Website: apple
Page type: store-pickup
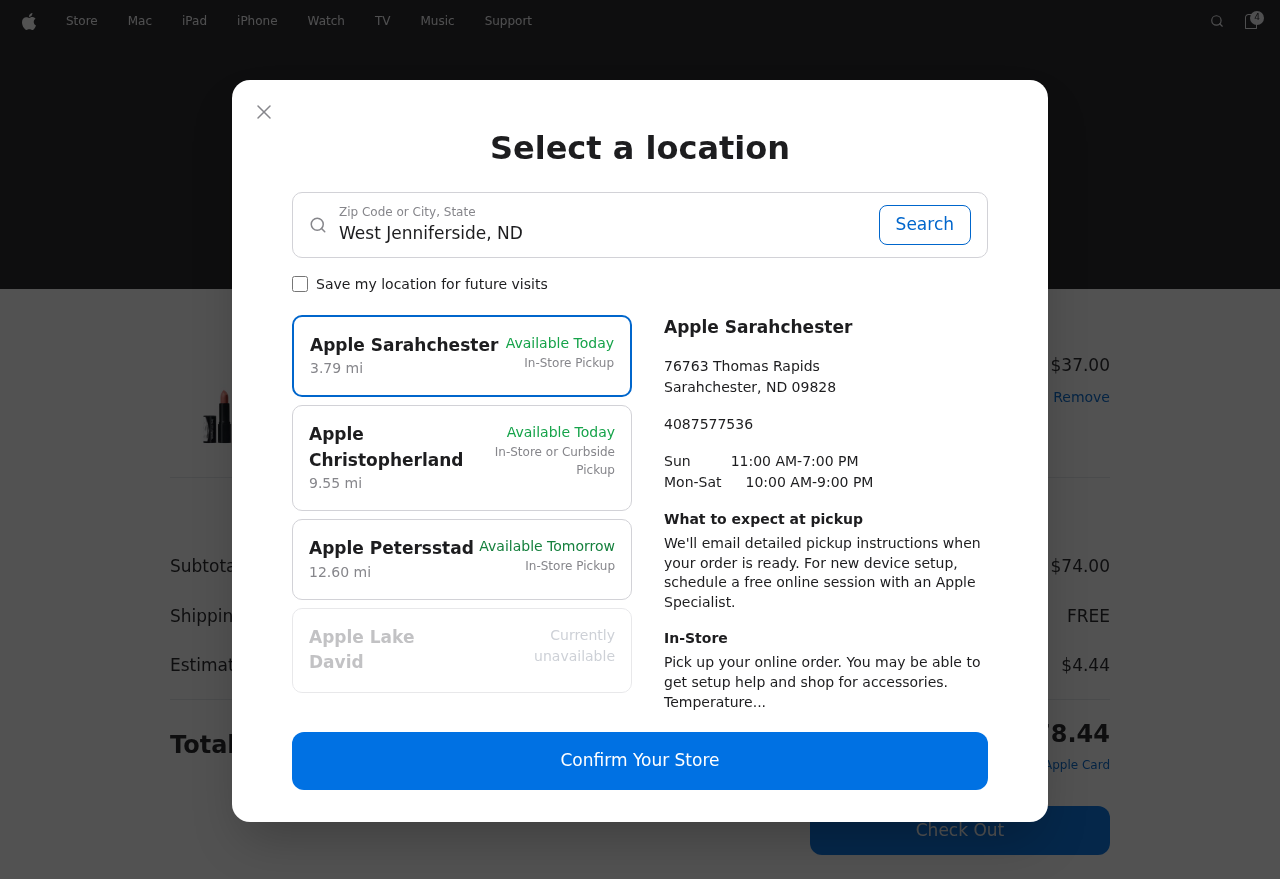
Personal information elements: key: PII_CITY_STATE
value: West Jenniferside, ND
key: PII_LOCATION1_CITY
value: Apple Sarahchester
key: PII_LOCATION1_CITY_STATE_ZIP
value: Sarahchester, ND 09828
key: PII_LOCATION1_STREET
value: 76763 Thomas Rapids
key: PII_LOCATION2_CITY
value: Apple Christopherland
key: PII_LOCATION3_CITY
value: Apple Petersstad
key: PII_LOCATION4_CITY
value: Apple Lake David
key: PII_PHONE
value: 4087577536
Product elements: key: PRODUCT1_NAME
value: - Lip Kit - Absolute Elegance (Shiny Lipstick no.2 and Lip Liner no.1)
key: PRODUCT1_PRICE
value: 37
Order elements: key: ORDER_NUM_ITEMS
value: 4
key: ORDER_TOTAL
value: $78.44
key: ORDER_SUBTOTAL
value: $74.00
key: ORDER_SHIPPING_COST
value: FREE
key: ORDER_TAX
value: $4.44
Search elements: key: SEARCH_CITY_STATE
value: West Jenniferside, ND